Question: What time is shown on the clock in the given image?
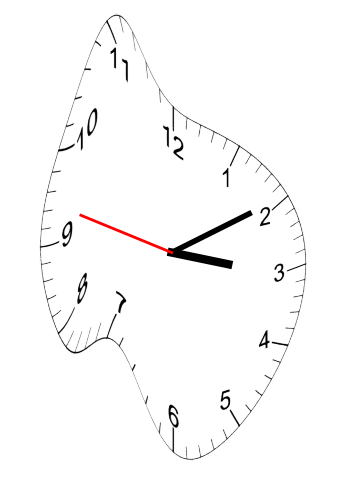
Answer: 03:09:47